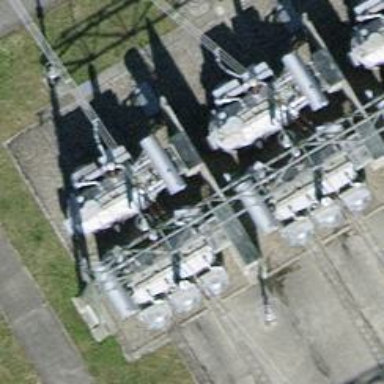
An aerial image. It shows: Outdoor transformer.